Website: slack
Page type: stored-credit-cards
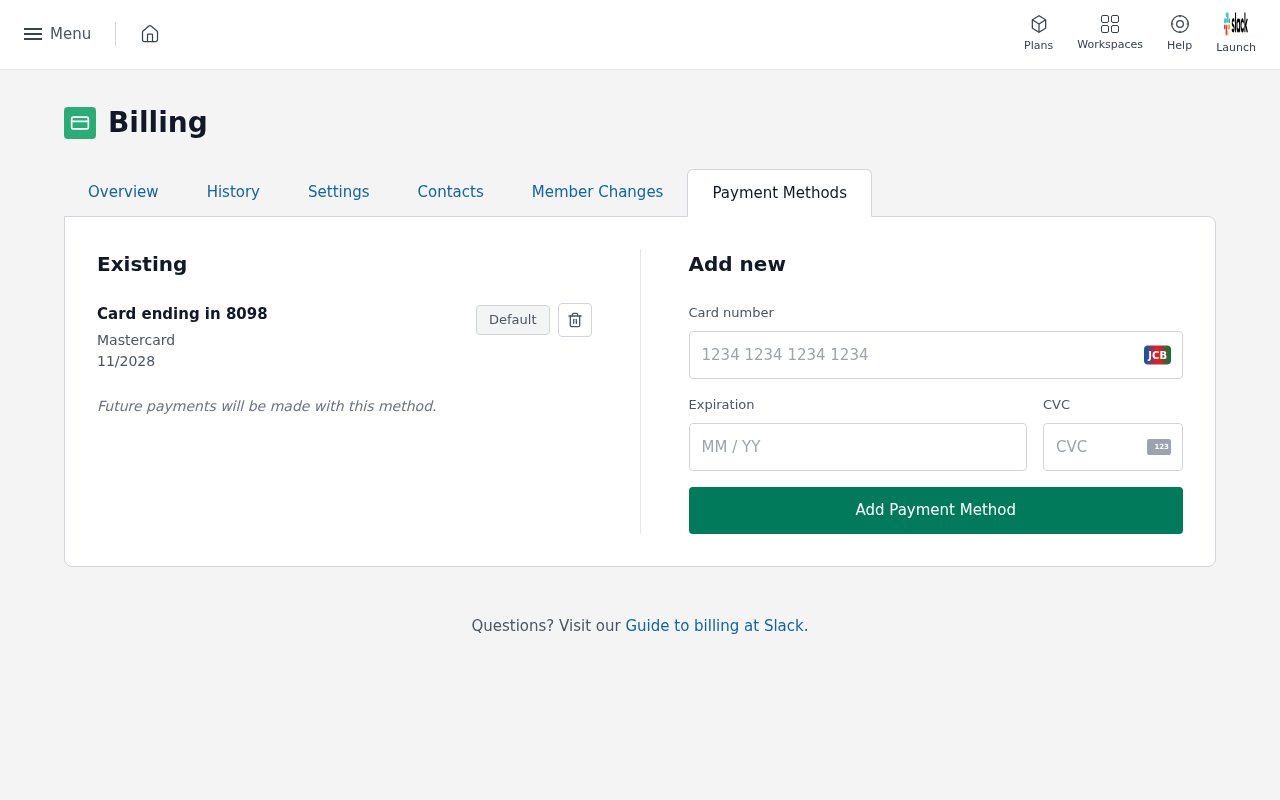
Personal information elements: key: PII_CARD_CVV
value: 893
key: PII_CARD_EXPIRY
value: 11/2028
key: PII_CARD_EXPIRY
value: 11/28
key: PII_CARD_LAST4
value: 8098
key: PII_CARD_NUMBER
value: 2713 1931 5217 8098
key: PII_CARD_TYPE
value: Mastercard